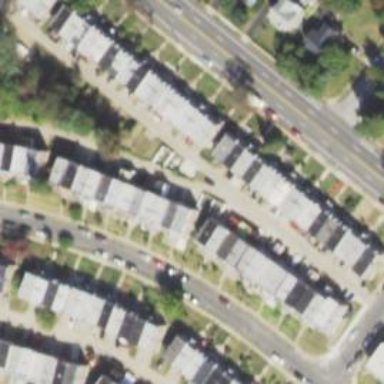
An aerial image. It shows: Alleyway designated as service road.